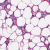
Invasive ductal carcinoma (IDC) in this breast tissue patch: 0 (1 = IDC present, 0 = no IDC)